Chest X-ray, AP view. Patient: 65 years old, sex F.
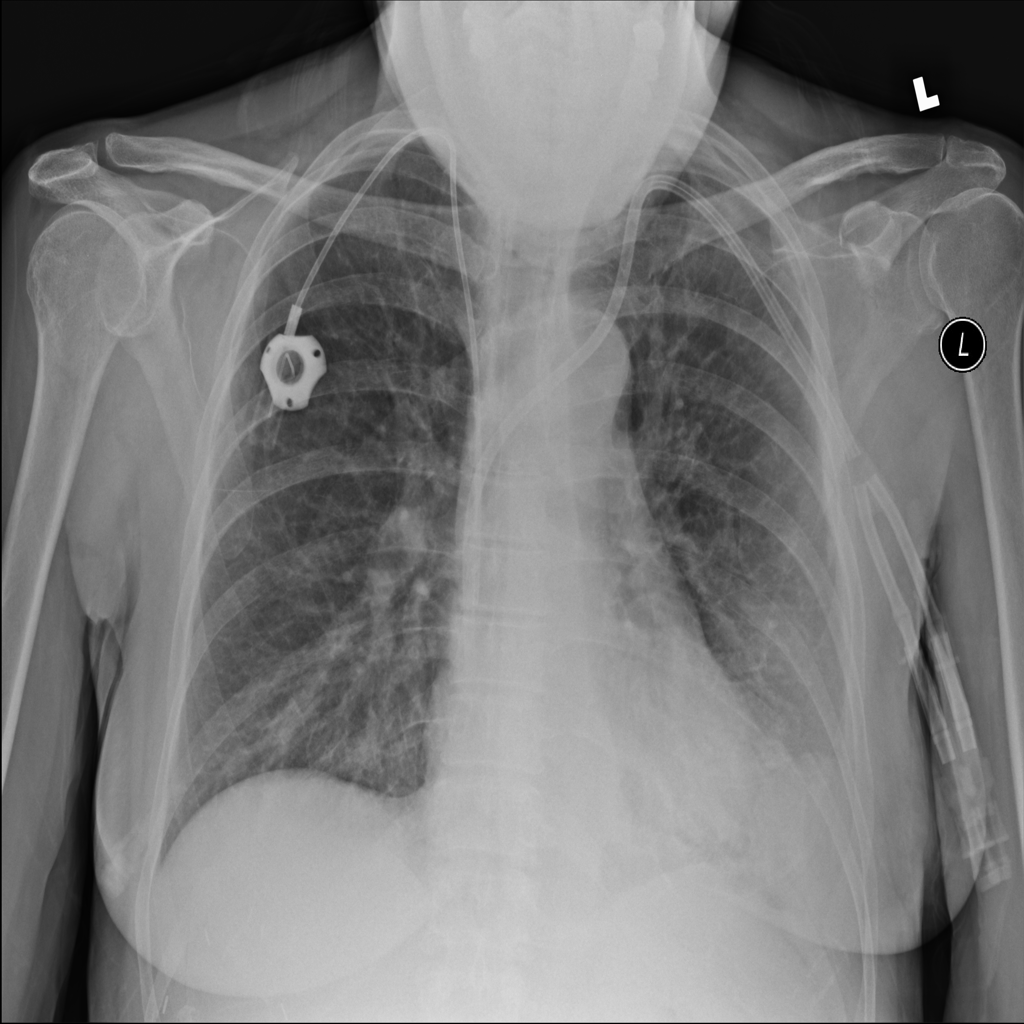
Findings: Mass